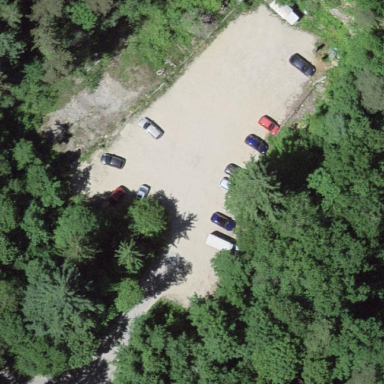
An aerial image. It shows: Parking area with fine gravel surface.